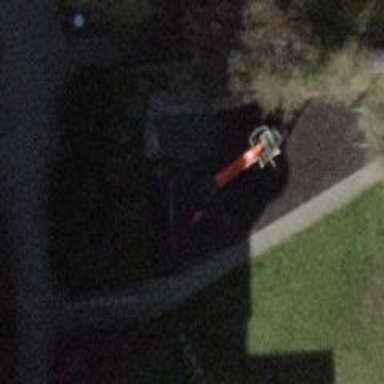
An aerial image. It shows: Playground featuring seesaw.